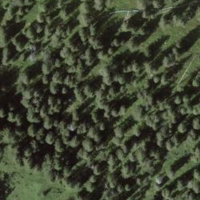
EUNIS habitat code: 43
Species observed at this site:
Vaccinium myrtillus